Question: Literally the most basic app going on, just learning. I created a new XML file for a new layout, added some stuff, and I changed my 'setContentView()' in MainActivity to match and I'm having trouble getting it working. Here's my code thus far.
My onCreate():
'''
@Override
protected void onCreate(Bundle savedInstanceState) {
super.onCreate(savedInstanceState);
setContentView(R.layout.new_layout);
if (savedInstanceState == null) {
getSupportFragmentManager().beginTransaction()
.add(R.id.container, new PlaceholderFragment())
.commit();
}
}
'''
and my XML new_layout:
'''
<?xml version="1.0" encoding="UTF-8"?>
<LinearLayout xmlns:android="http://schemas.android.com/apk/res/android"
android:orientation="horizontal"
android:layout_width="match_parent"
android:layout_height="match_parent"
>
<TextView
android:layout_width="wrap_content"
android:layout_height="wrap_content"
android:text="New Text"
android:id="@+id/textView" />
<EditText
android:layout_width="wrap_content"
android:layout_height="wrap_content"
android:id="@+id/editText"
android:layout_weight="1"
android:inputType="text" />
<Button
android:layout_width="wrap_content"
android:layout_height="wrap_content"
android:text="New Button"
android:id="@+id/button" />
</LinearLayout>
'''
Legit just attempting to get it to run.
Error:
'''
java.lang.RuntimeException: Unable to start activity ComponentInfo{com.example.androidsdk.demo/com.example.androidsdk.demo.MainActivity}: java.lang.IllegalArgumentException: No view found for id 0x7f07003c (com.example.androidsdk.demo:id/container) for fragment PlaceholderFragment{4267dc90 #0 id=0x7f07003c}
'''
EDIT:

Thank you:)
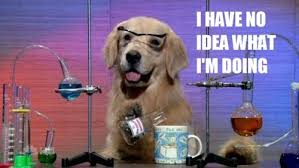
Answer: Looks like you dont have a placeholder for your fragment. You would have to place your fragment in a view to render it.